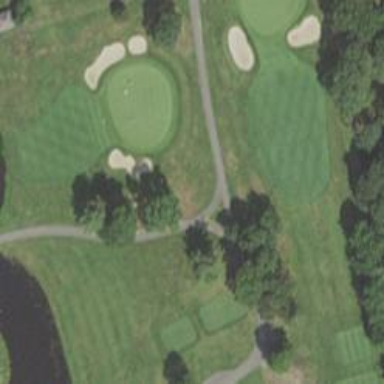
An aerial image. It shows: Golf cartpath that is also road path.